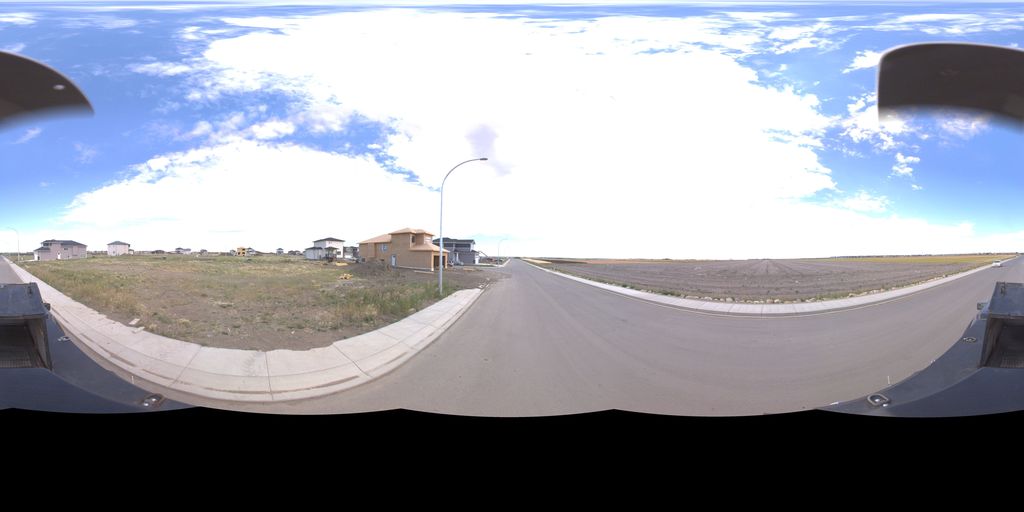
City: saskatoon